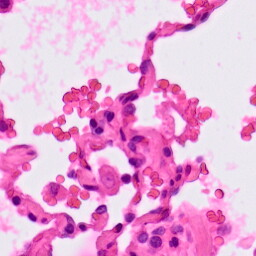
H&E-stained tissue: Lung